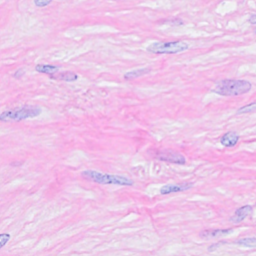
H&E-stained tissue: Breast